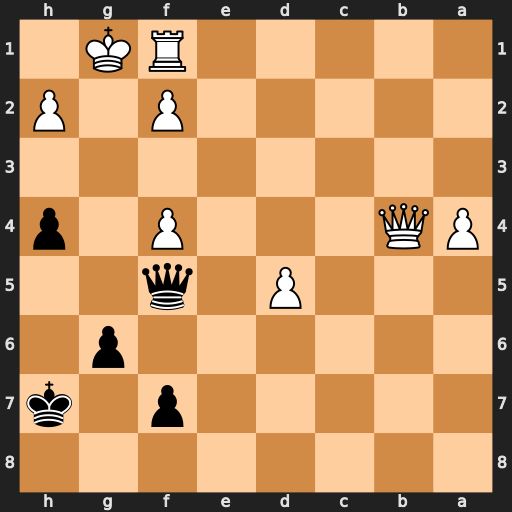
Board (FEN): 8/5p1k/6p1/3P1q2/PQ3P1p/8/5P1P/5RK1
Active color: b
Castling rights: -
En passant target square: -
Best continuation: Qg4+ Kh1 Qf3+